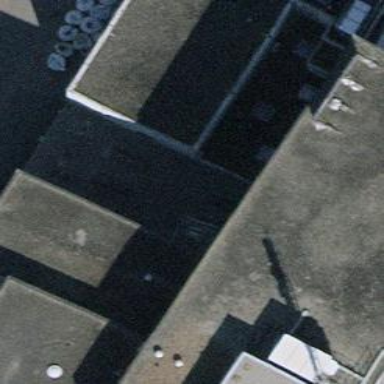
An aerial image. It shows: Office building.